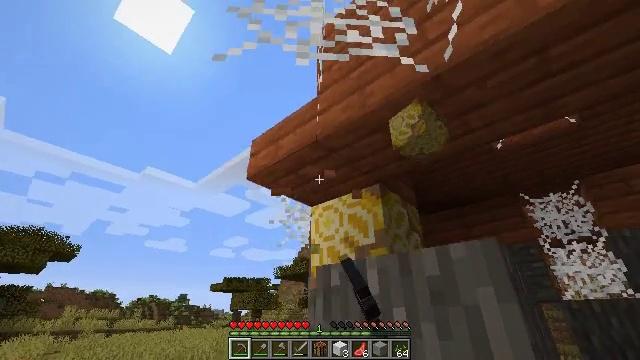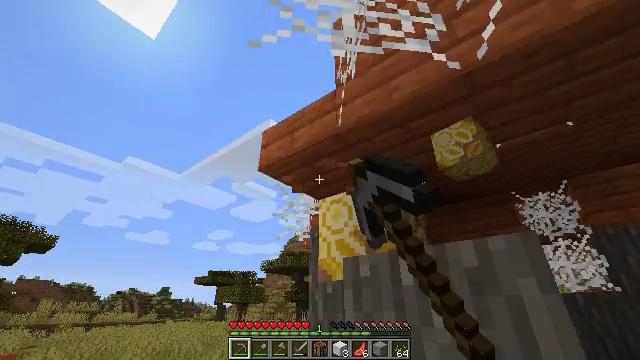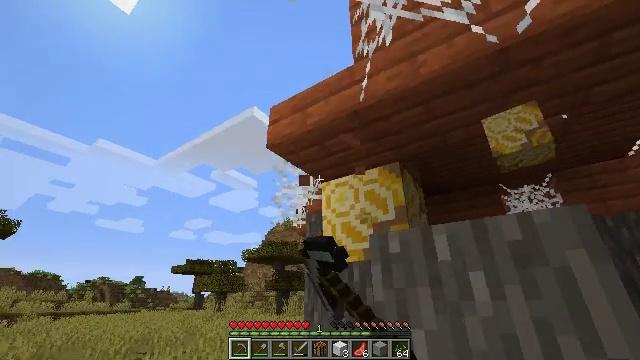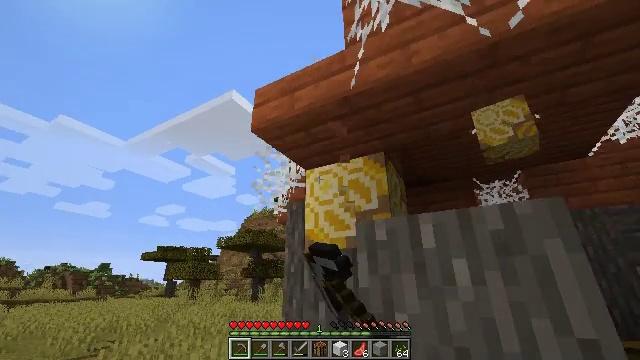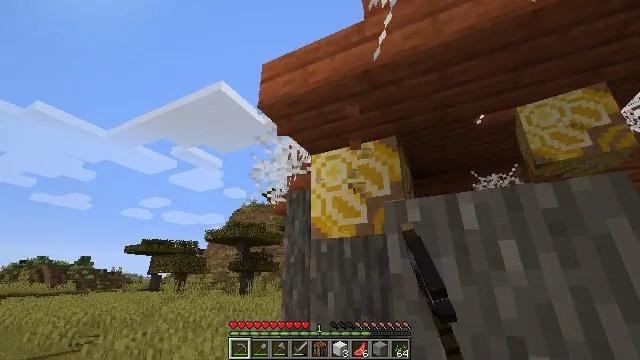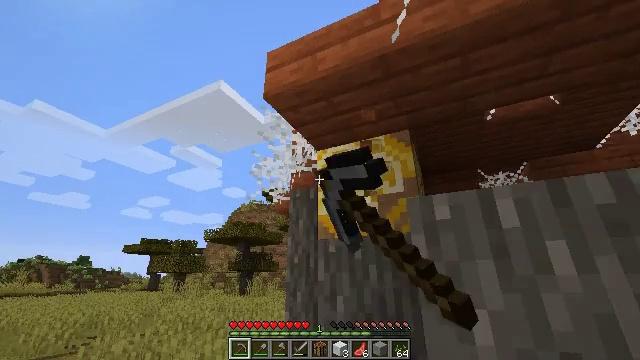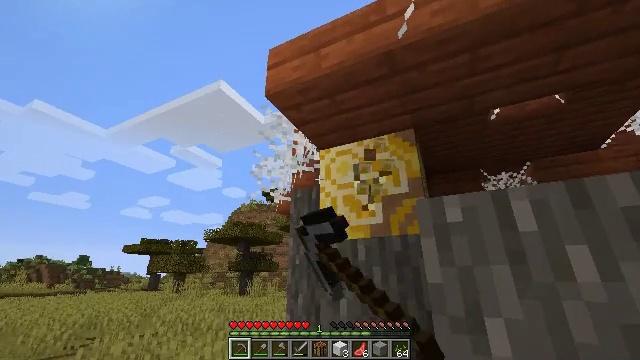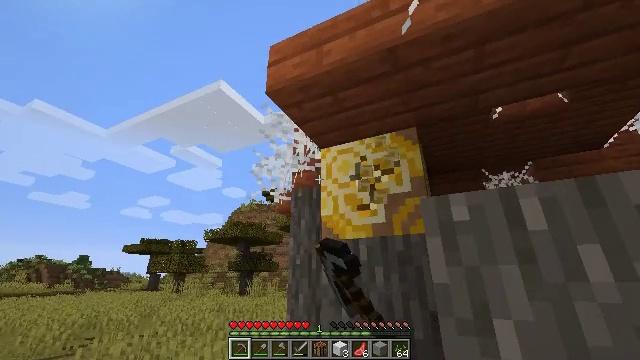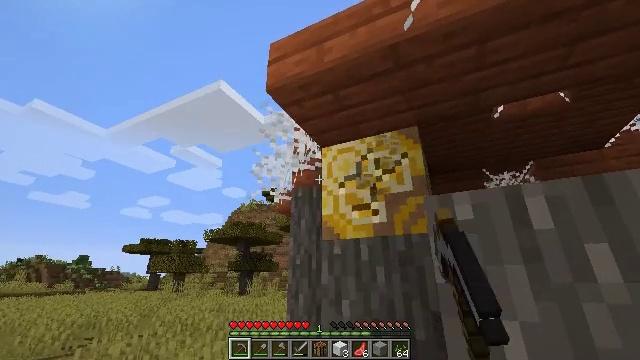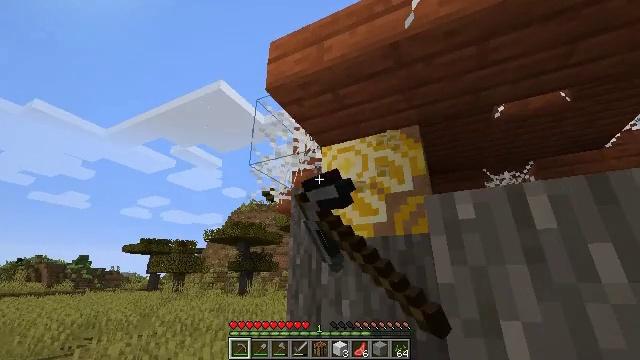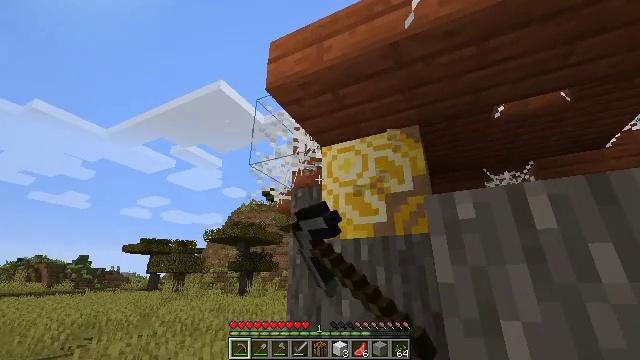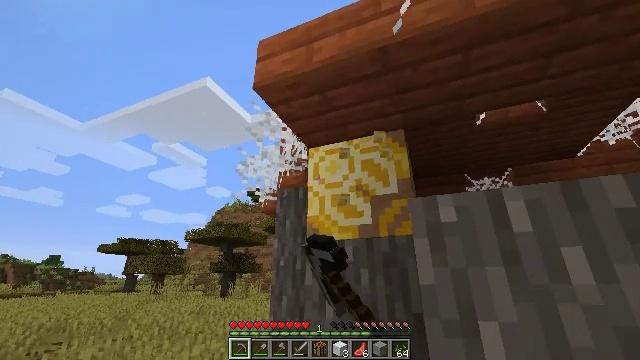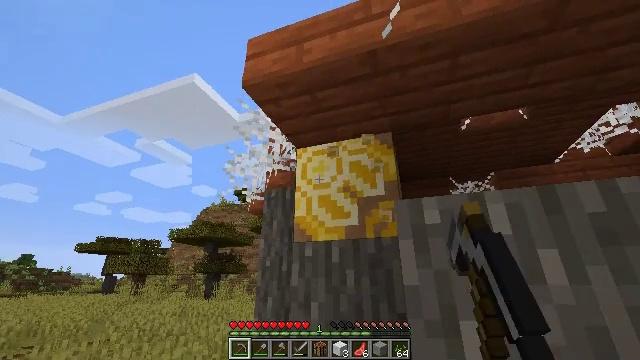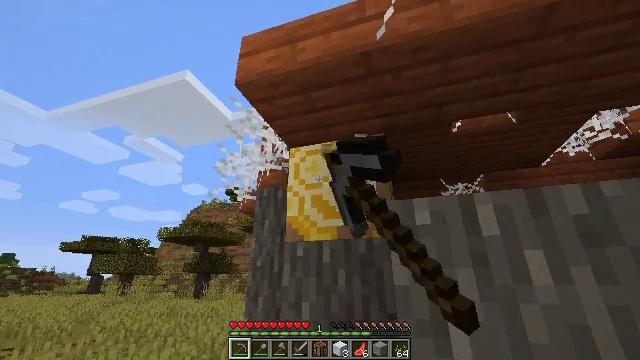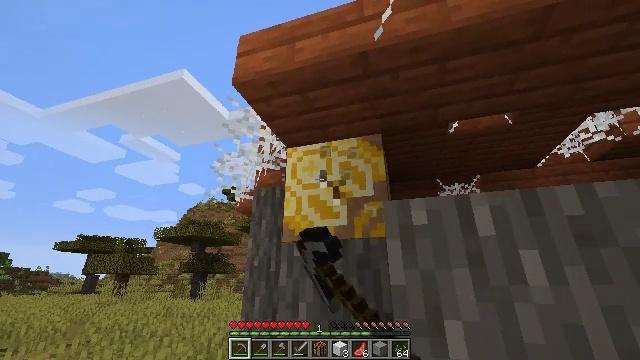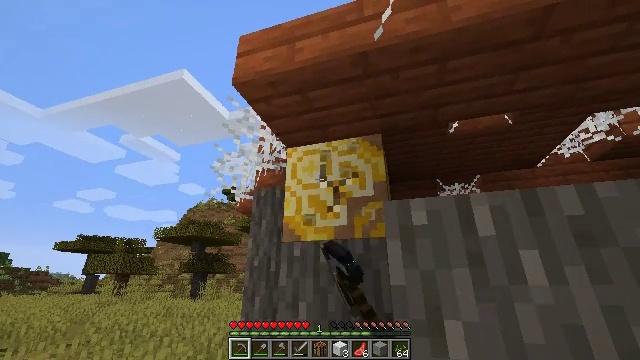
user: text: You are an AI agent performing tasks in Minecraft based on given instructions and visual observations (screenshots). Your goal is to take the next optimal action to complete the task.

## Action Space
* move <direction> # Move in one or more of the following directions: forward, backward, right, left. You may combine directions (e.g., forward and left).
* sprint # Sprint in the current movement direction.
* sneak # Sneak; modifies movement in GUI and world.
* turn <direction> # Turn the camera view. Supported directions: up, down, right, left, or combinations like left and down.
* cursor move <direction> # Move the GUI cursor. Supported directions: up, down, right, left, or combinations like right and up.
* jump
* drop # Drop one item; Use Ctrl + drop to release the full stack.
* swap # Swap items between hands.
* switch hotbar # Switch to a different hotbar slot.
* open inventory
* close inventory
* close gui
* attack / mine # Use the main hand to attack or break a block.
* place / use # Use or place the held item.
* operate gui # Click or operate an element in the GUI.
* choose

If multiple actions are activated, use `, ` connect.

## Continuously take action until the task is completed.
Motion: motion action
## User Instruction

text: Break the block of yellow glazed terracotta.
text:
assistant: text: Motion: move forward and move left, turn right and down, attack / mine
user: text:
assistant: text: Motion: move forward and move left, turn right and down, attack / mine
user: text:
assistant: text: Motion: move forward and move left, turn right and down, attack / mine
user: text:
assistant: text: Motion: move forward, turn right and down, attack / mine
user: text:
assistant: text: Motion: attack / mine
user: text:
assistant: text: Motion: attack / mine
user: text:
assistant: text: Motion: attack / mine
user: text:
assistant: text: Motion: attack / mine
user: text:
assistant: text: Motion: attack / mine
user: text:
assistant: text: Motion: attack / mine
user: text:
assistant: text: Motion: turn right, attack / mine
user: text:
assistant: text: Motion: turn right, attack / mine
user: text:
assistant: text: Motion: turn right, attack / mine
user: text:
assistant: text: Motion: attack / mine
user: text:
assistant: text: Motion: attack / mine
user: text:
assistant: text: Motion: attack / mine
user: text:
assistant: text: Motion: attack / mine
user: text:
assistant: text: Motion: attack / mine
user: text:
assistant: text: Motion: attack / mine
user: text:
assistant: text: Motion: attack / mine
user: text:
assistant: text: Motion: attack / mine
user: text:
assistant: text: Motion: attack / mine
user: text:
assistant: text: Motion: attack / mine
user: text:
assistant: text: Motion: attack / mine
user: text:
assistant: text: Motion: attack / mine
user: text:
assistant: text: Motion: attack / mine
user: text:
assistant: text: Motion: attack / mine